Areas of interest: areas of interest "Business Office Building"
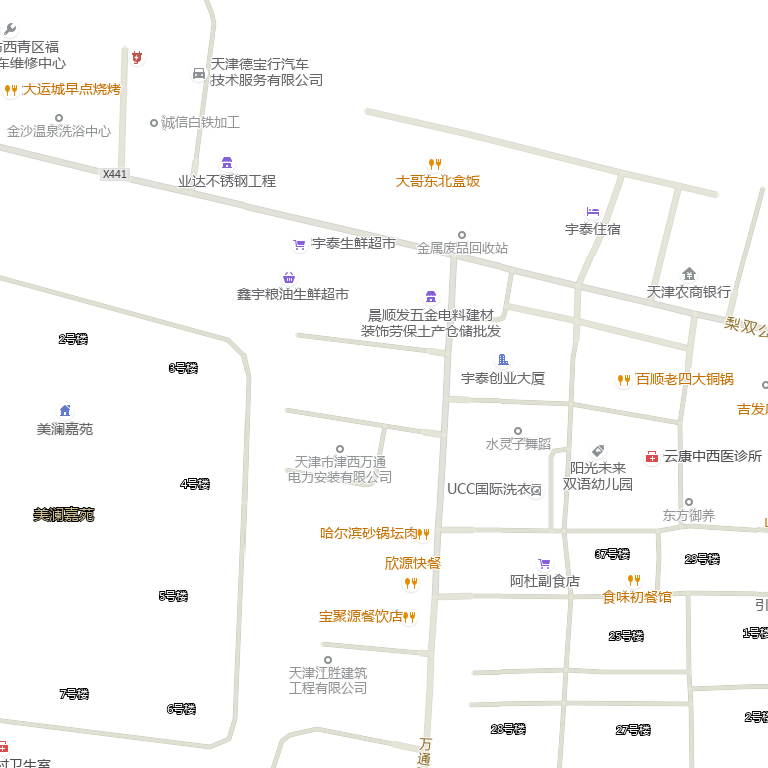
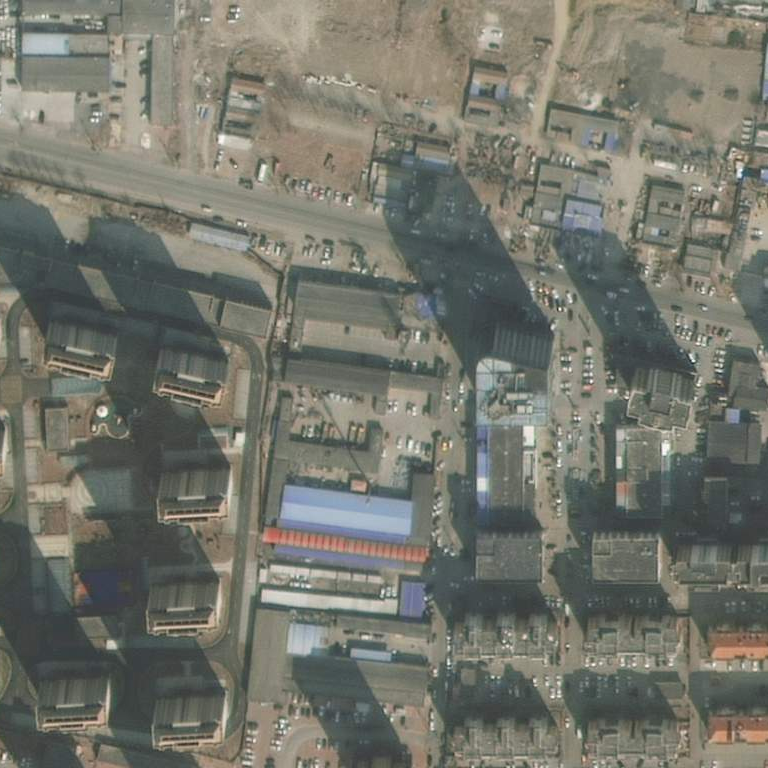